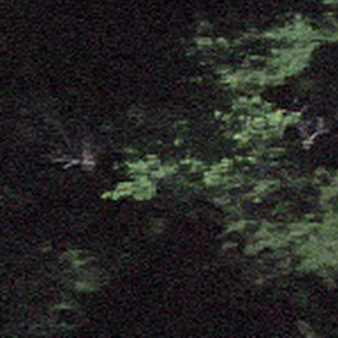
Label: other